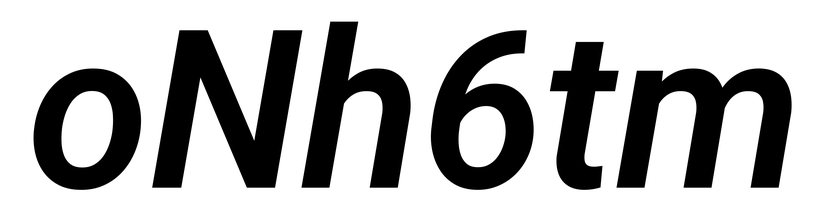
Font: Roboto-Italic_SemiBold_Italic